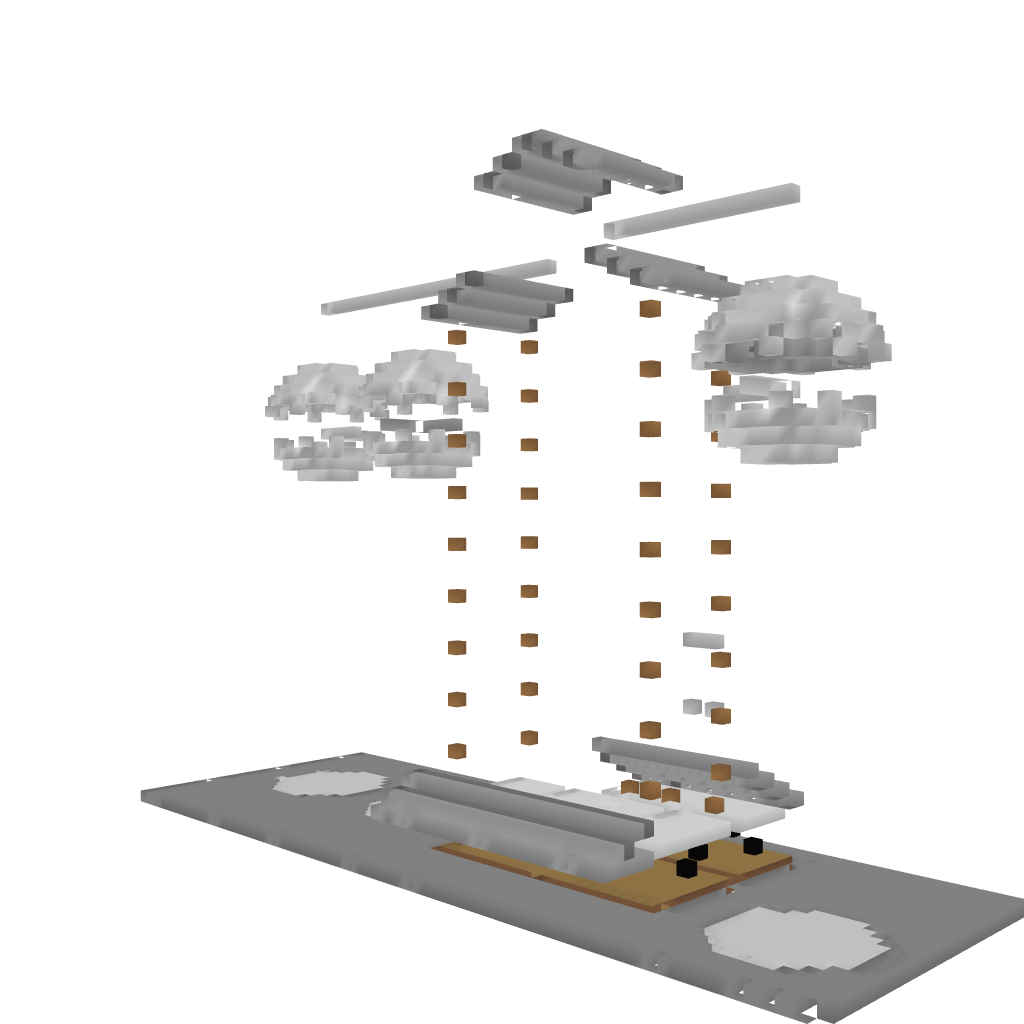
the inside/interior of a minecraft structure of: Grain Elevator